Question: Hi frontend developers and everyone else, who's interested in the subject.
I have a question about one of bootstrap component, namely list customization with classes.
Classic variant is this
'''
<ul class="nav nav-tabs nav-stacked">
<li><a href="lala">lala</a></li>
<li><a href="baba">baba</a></li>
</ul>
'''
which looks like this:

but what if I want to add some sort of link / button to the right of every stacked tab in it?
If I omit tag in tag, the cool border, who-tab-hover effects are gone. SO is there any way of doing this, so I can continue using bootstrap chain of classes and to be capable of placing second url on the tab (in a way, whole tab is still linked to the specified , but right-placed staff, such as with class ?
I've tried this code:
'''
<ul class="nav nav-tabs nav-stacked">
<li>
<ul class="inline">
<li><a href="lala">lala</a></li>
<li class="pull-right"><a href="baba" class="btn btn-info">bbb</a></li>
</ul>
</li>
<li><a href="baba">baba</a></li>
</ul>
'''
it didn't work, I mean, yes, I did have a hyperlink, and I did have a button, pulled to the right, but I didn't have a border around it and all active zone in it.
If something unclear -- I'll make it clearer.
Sincerely, Sergey
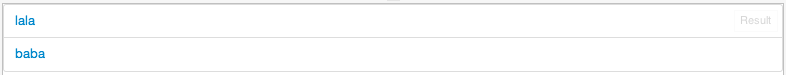
Answer: The tabs are created using the anchor, so you could put your right aligned button in the anchor tag:
'''
<ul class="nav nav-tabs nav-stacked">
<li><a href="lala">lala <button class="pull-right">bbb</button></a></li>
<li><a href="baba">baba</a></li>
</ul>
'''
## Demo - http://bootply.com/60855